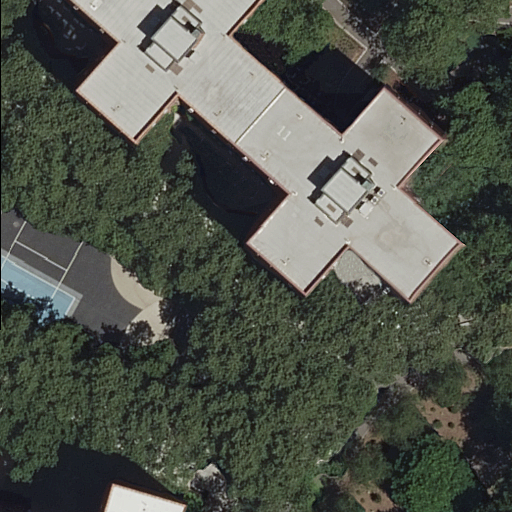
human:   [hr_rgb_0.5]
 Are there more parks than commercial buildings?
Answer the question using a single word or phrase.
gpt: yes

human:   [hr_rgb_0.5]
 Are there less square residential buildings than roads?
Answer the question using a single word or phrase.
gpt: yes

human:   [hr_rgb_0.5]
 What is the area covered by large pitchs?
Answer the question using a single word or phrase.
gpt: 0m2

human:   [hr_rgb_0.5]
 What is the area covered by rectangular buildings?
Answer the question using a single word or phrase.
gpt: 54m2

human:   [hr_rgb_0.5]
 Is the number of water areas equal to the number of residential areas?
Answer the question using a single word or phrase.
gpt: no

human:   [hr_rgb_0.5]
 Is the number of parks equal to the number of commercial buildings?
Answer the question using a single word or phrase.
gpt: no

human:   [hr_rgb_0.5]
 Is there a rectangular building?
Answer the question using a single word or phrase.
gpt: yes

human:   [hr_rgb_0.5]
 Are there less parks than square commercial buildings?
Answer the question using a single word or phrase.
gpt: no

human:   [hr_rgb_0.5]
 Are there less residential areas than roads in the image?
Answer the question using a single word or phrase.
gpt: yes

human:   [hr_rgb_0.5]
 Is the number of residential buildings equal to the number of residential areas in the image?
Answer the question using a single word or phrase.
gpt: no

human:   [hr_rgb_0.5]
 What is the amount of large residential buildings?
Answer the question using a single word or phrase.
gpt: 1

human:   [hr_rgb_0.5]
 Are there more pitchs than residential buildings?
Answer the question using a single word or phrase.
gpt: no

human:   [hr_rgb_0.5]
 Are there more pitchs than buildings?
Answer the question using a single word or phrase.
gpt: no

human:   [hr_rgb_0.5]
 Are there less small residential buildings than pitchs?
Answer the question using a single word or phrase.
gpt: no

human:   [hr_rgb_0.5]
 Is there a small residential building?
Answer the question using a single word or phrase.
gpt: yes

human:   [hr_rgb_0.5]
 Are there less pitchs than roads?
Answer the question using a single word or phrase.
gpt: yes

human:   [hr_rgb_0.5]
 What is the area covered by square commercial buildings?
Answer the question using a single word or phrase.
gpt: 0m2

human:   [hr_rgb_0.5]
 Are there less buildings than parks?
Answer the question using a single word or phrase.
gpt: no

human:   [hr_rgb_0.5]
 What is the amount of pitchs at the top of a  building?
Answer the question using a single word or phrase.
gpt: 1

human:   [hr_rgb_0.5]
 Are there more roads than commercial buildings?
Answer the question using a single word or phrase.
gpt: yes

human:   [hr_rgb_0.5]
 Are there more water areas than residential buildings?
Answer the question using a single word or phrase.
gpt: no

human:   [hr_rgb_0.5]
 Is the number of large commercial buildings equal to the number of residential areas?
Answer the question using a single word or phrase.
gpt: no

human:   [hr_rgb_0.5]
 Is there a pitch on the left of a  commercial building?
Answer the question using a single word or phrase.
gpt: no

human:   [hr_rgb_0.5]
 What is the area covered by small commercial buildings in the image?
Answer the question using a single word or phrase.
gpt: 0m2

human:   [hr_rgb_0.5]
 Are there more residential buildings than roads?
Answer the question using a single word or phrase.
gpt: no

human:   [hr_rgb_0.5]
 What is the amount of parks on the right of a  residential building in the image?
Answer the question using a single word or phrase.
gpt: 0

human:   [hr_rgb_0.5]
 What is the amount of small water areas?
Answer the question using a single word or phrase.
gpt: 0

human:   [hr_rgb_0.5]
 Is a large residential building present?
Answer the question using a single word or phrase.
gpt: yes

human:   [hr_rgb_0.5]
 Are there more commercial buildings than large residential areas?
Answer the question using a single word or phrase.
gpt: no

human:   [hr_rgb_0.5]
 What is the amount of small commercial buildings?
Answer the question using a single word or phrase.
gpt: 0

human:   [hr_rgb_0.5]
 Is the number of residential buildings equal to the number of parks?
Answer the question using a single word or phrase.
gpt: no

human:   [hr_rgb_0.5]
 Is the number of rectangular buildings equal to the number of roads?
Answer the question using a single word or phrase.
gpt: no

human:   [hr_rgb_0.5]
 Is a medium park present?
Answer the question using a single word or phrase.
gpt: no

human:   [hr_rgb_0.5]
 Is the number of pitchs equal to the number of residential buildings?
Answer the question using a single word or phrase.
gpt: no

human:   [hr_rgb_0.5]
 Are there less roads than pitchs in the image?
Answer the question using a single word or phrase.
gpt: no

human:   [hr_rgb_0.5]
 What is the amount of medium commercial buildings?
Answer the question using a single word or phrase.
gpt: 0